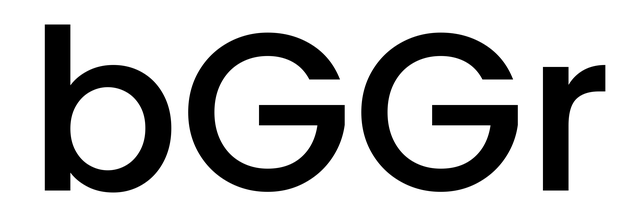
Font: Poppins-Medium